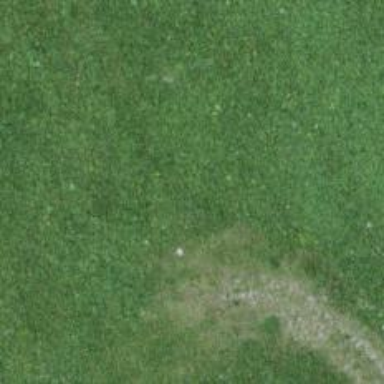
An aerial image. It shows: Grass track with grade5 tracktype.